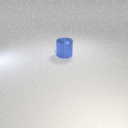
large blue metal cylinder